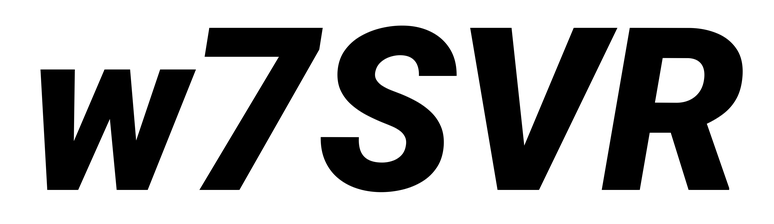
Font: Roboto-Italic_Black_Italic